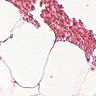
Metastatic tissue present: no